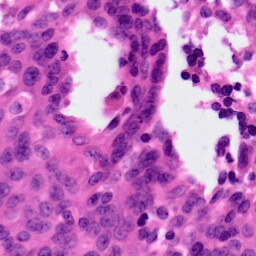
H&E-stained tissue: Ovarian